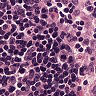
Metastatic tissue present: no